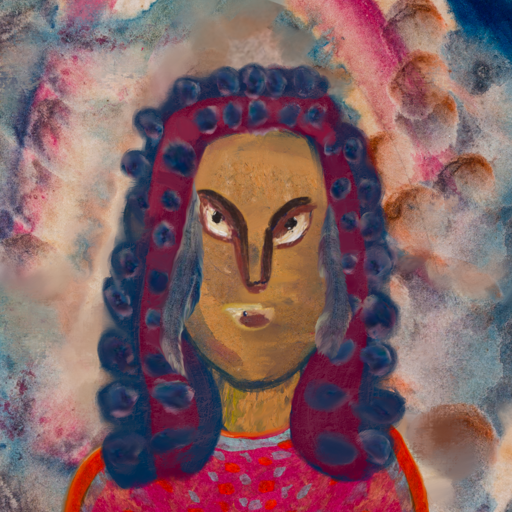
Background: Rupkatha, Head And Neck Front: In_The_Sun, Face Front: After_Raid, Bust: Sisters, Hair Front: Hill_Girl, Head Accessory: Blank, Second Necklace: Blank, Necklace: Blank, Baby: Blank